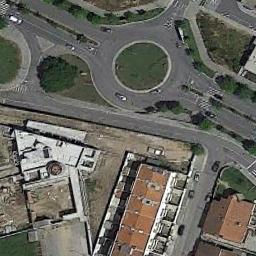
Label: roundabout